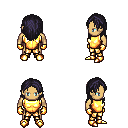
a pixel art fantasy rpg character, male body template, human, tanned skin, gold chest armor, gold greaves, raven long hairstyle, gold gloves, gold boots, four views (front, back, left, right), 2x2 character sprite sheet, small pixel art, hard edges, no anti-aliasing